Question: I need to create control wich can show items over itself (just dont clip them if there is no space)

All textblocks added to grid. Grid and control has property .
Why items clipped by control in my case?
'''
<Style TargetType="{x:Type local:SomeControl}">
<Setter Property="Template">
<Setter.Value>
<ControlTemplate TargetType="{x:Type local:SomeControl}">
<!-- Root Grid-->
<Grid x:Name="LayoutRoot"
Background="{TemplateBinding Background}">
<Grid x:Name="TicksHolder"
ClipToBounds="False"
Background="Transparent" >
<!-- Items Dynamically added here-->
</Grid>
</Grid>
</ControlTemplate>
</Setter.Value>
</Setter>
</Style>
'''
And as you can see from image only right border clips items. rectangles out of right border doesnot clipped!
'''
<Grid HorizontalAlignment="Left" Height="112" VerticalAlignment="Top" Width="52">
<TextBlock TextWrapping="Wrap" Text="TextBlock" Width="78" Margin="37,0,0,0"/>
</Grid>
'''
And also i noticed that Grid clips content and Canvas is not
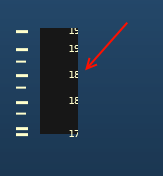
Answer: I Think that only one way out is to use Canvas instead of grid